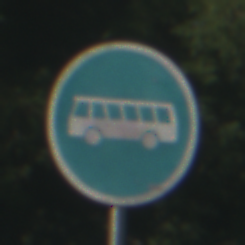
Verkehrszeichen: Busssonderstreifen
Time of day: MorningAfternoon
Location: Outdoor (Nature)
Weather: Clear
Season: NotSpecified
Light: Natural